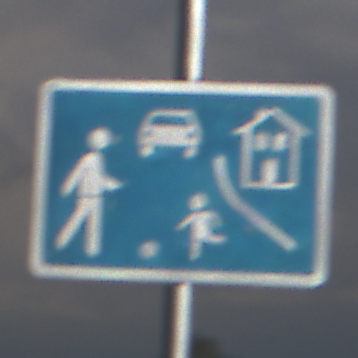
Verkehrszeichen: BeginnVerkehrsberuhigterBereich
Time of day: MorningAfternoon
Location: Outdoor (Nature)
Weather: PartlyCloudy
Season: NotSpecified
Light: Natural